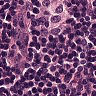
Metastatic tissue present: yes